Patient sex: M
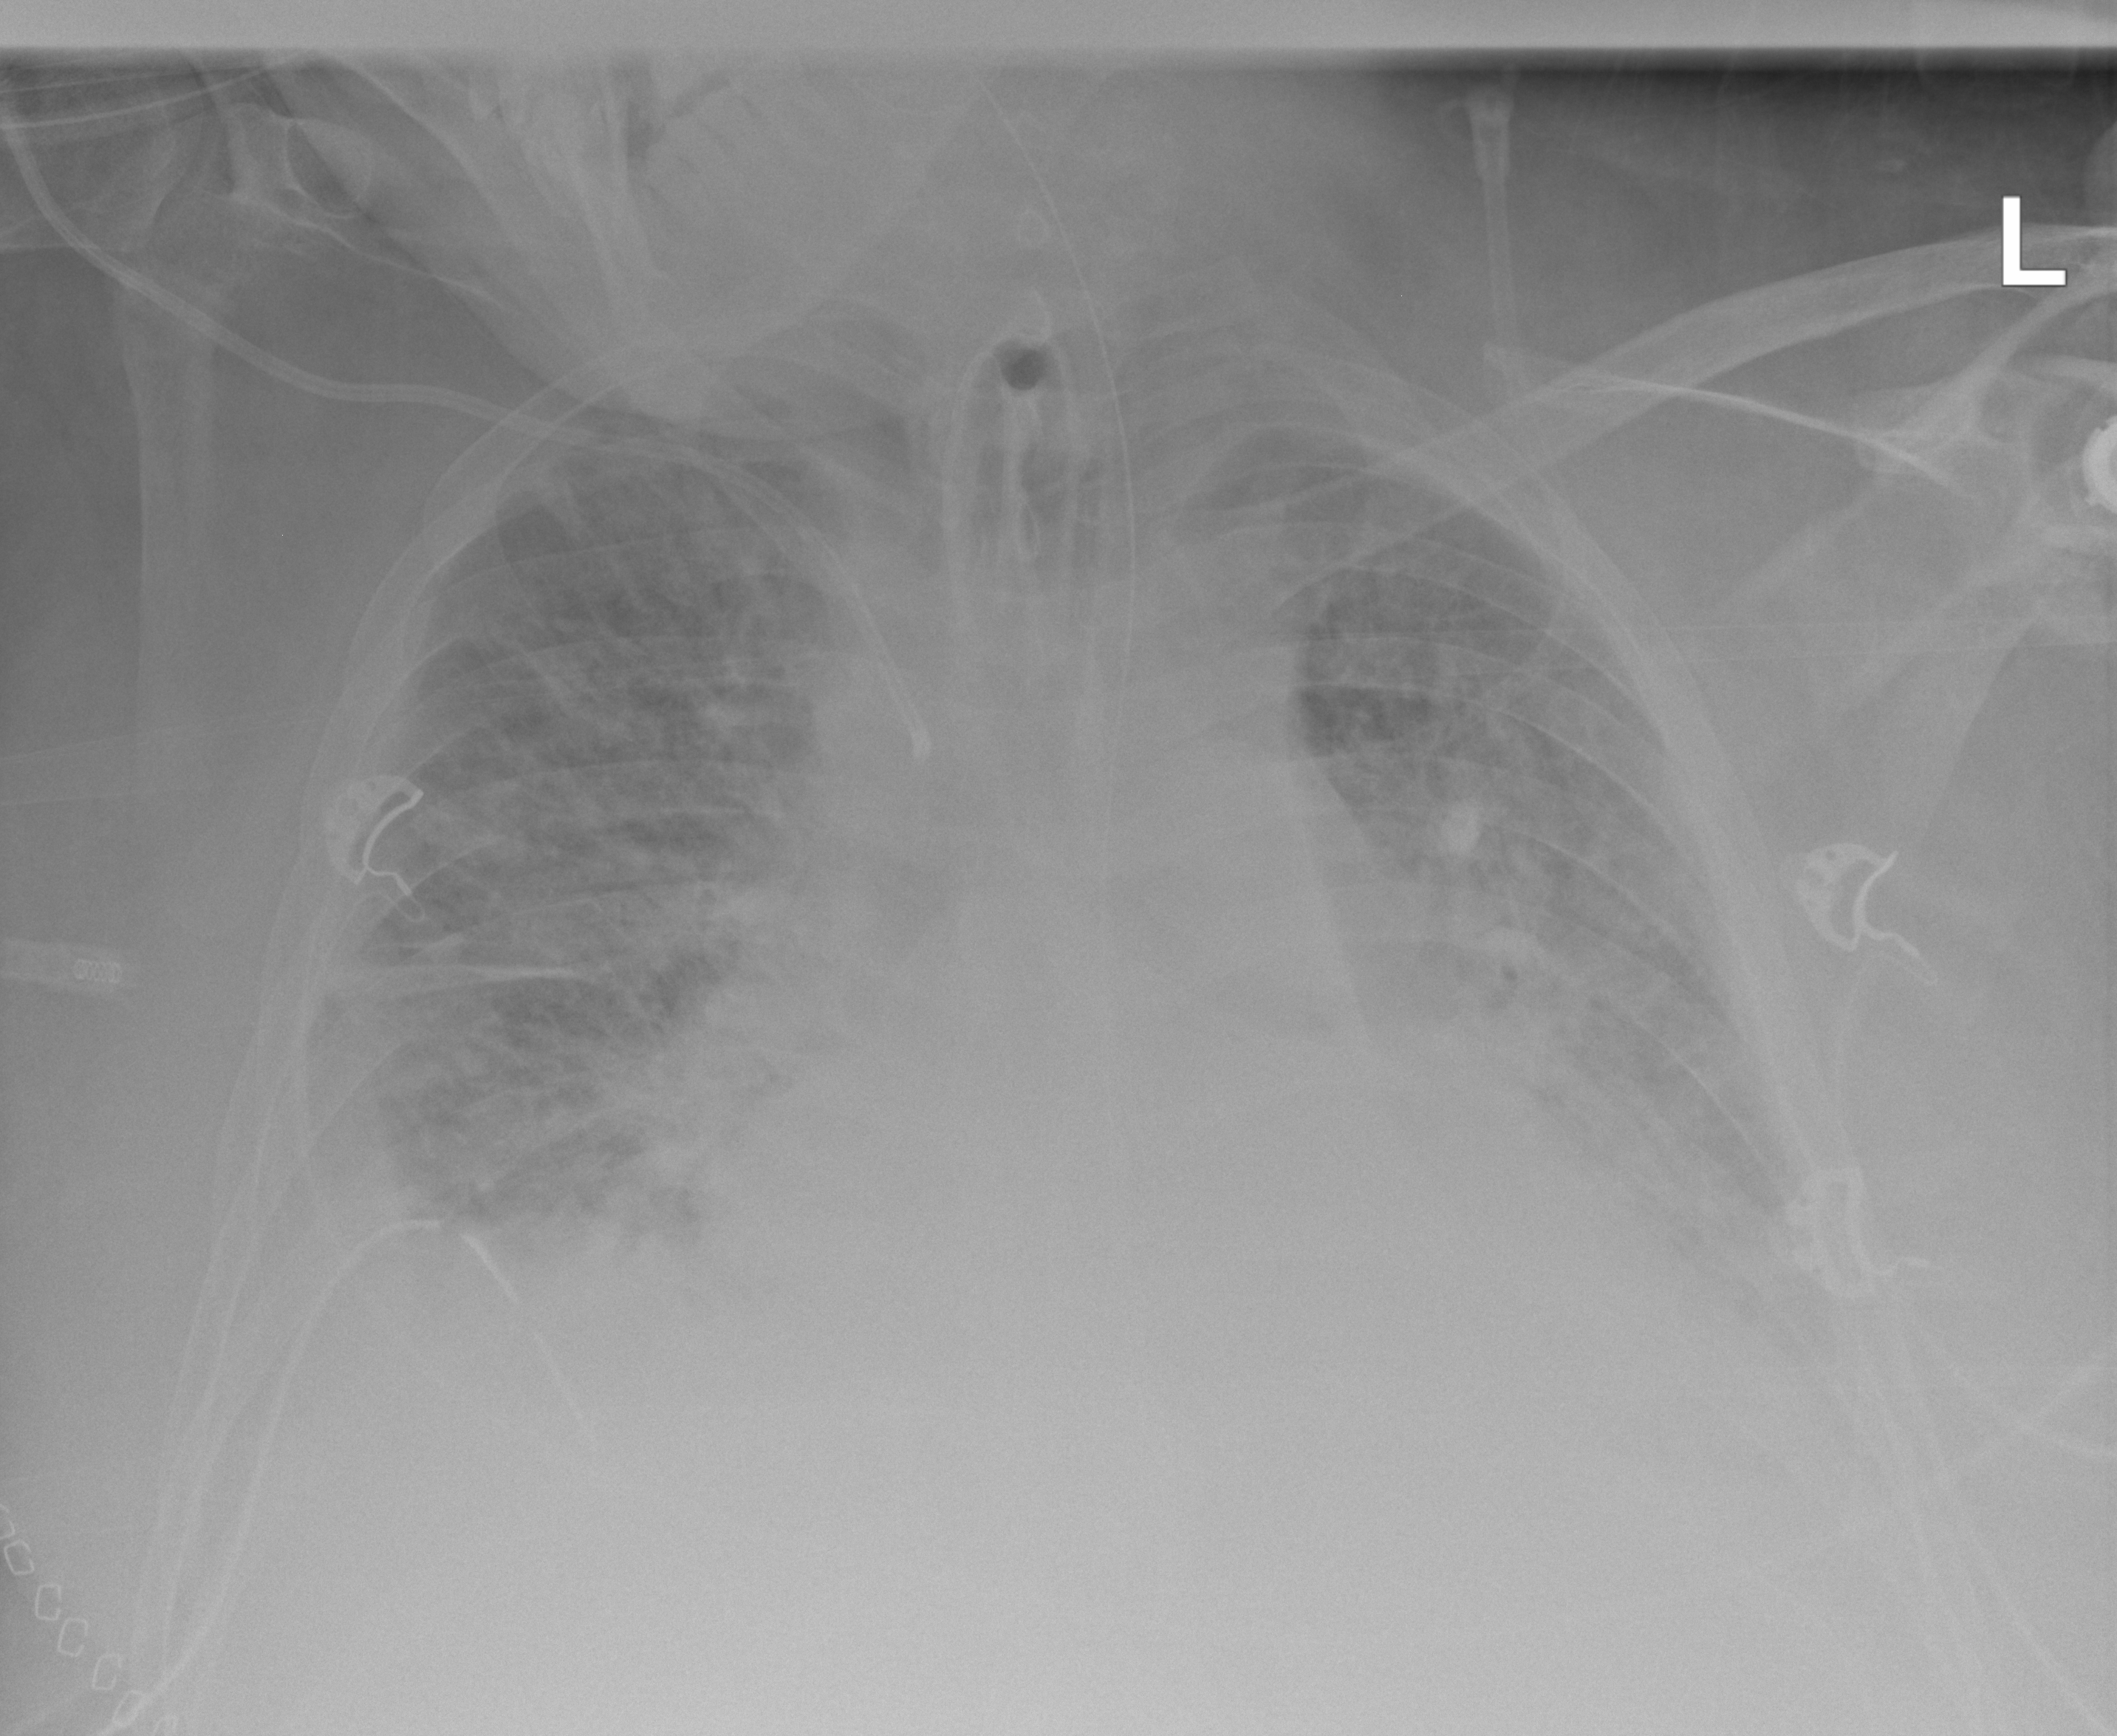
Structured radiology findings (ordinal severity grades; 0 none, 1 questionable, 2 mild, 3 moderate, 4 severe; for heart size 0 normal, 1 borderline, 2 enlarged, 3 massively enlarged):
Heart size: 2
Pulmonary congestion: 2
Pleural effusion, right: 2
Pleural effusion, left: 3
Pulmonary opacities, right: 2
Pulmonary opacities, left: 0
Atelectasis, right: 2
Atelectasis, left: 2